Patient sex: F
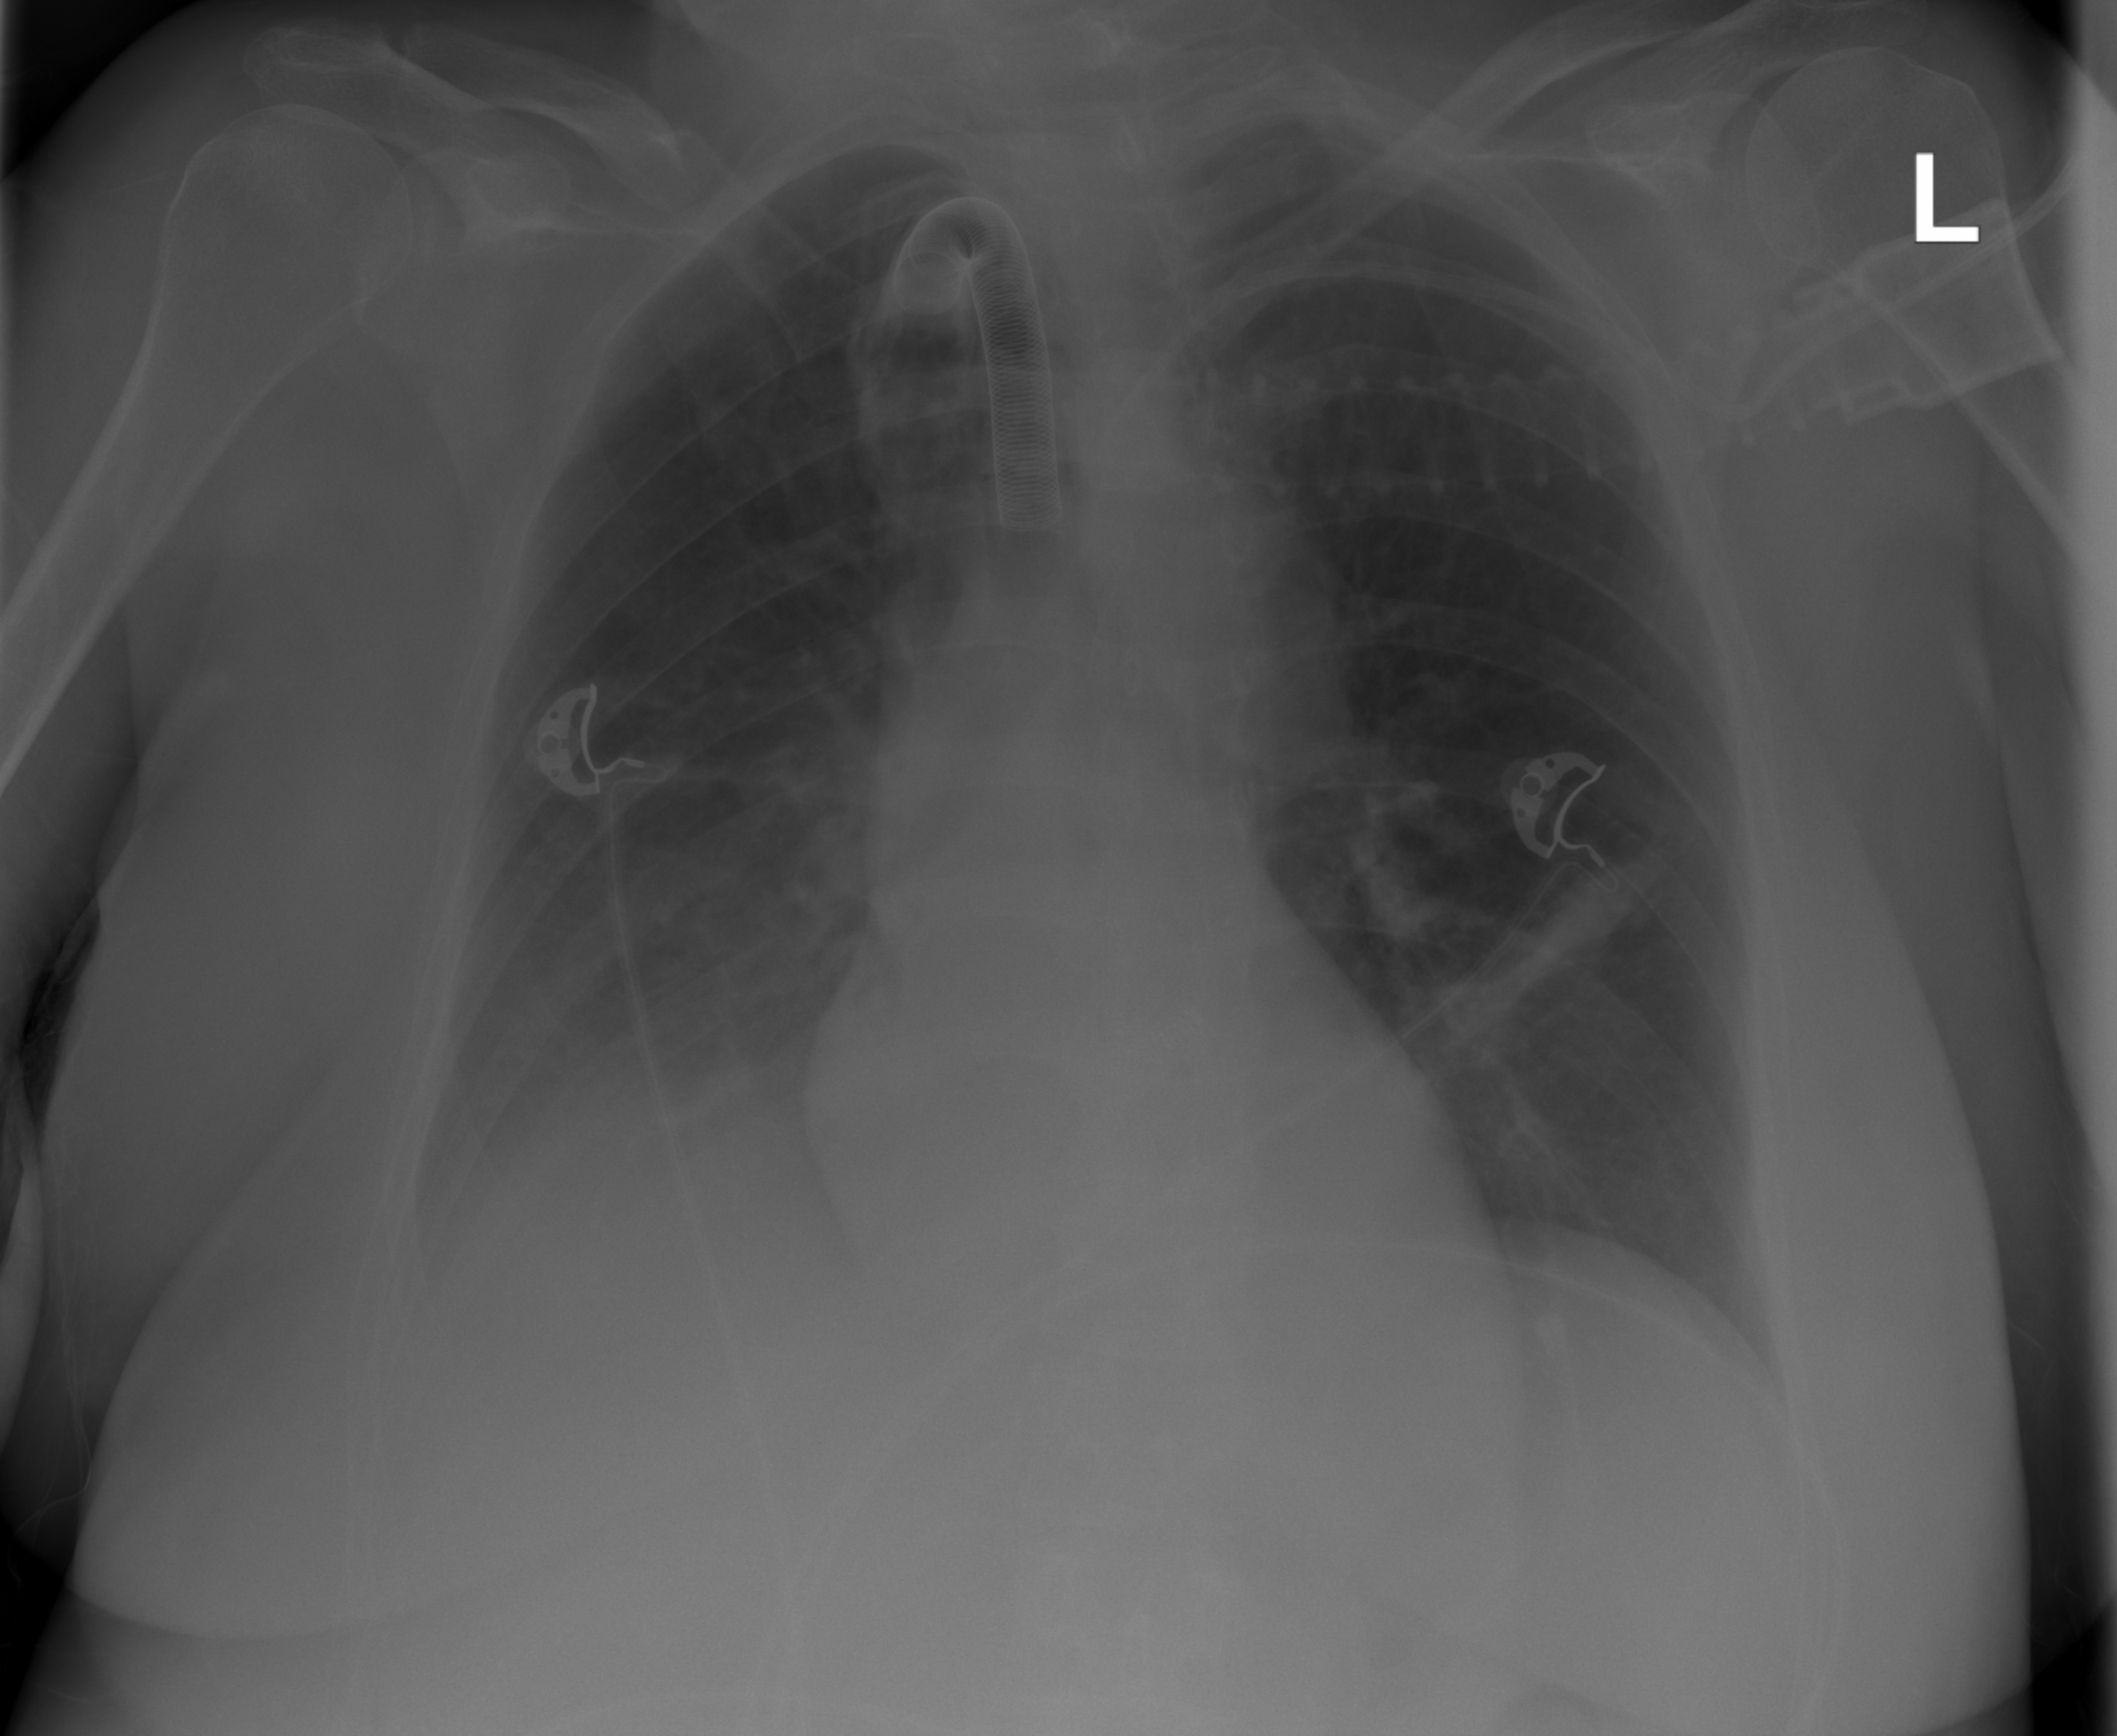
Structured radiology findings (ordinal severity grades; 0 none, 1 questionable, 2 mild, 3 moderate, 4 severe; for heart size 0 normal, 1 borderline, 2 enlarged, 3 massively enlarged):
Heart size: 0
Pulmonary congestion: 0
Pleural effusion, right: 2
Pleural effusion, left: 0
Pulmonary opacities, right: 0
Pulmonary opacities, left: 0
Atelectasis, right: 2
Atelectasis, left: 2